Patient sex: M
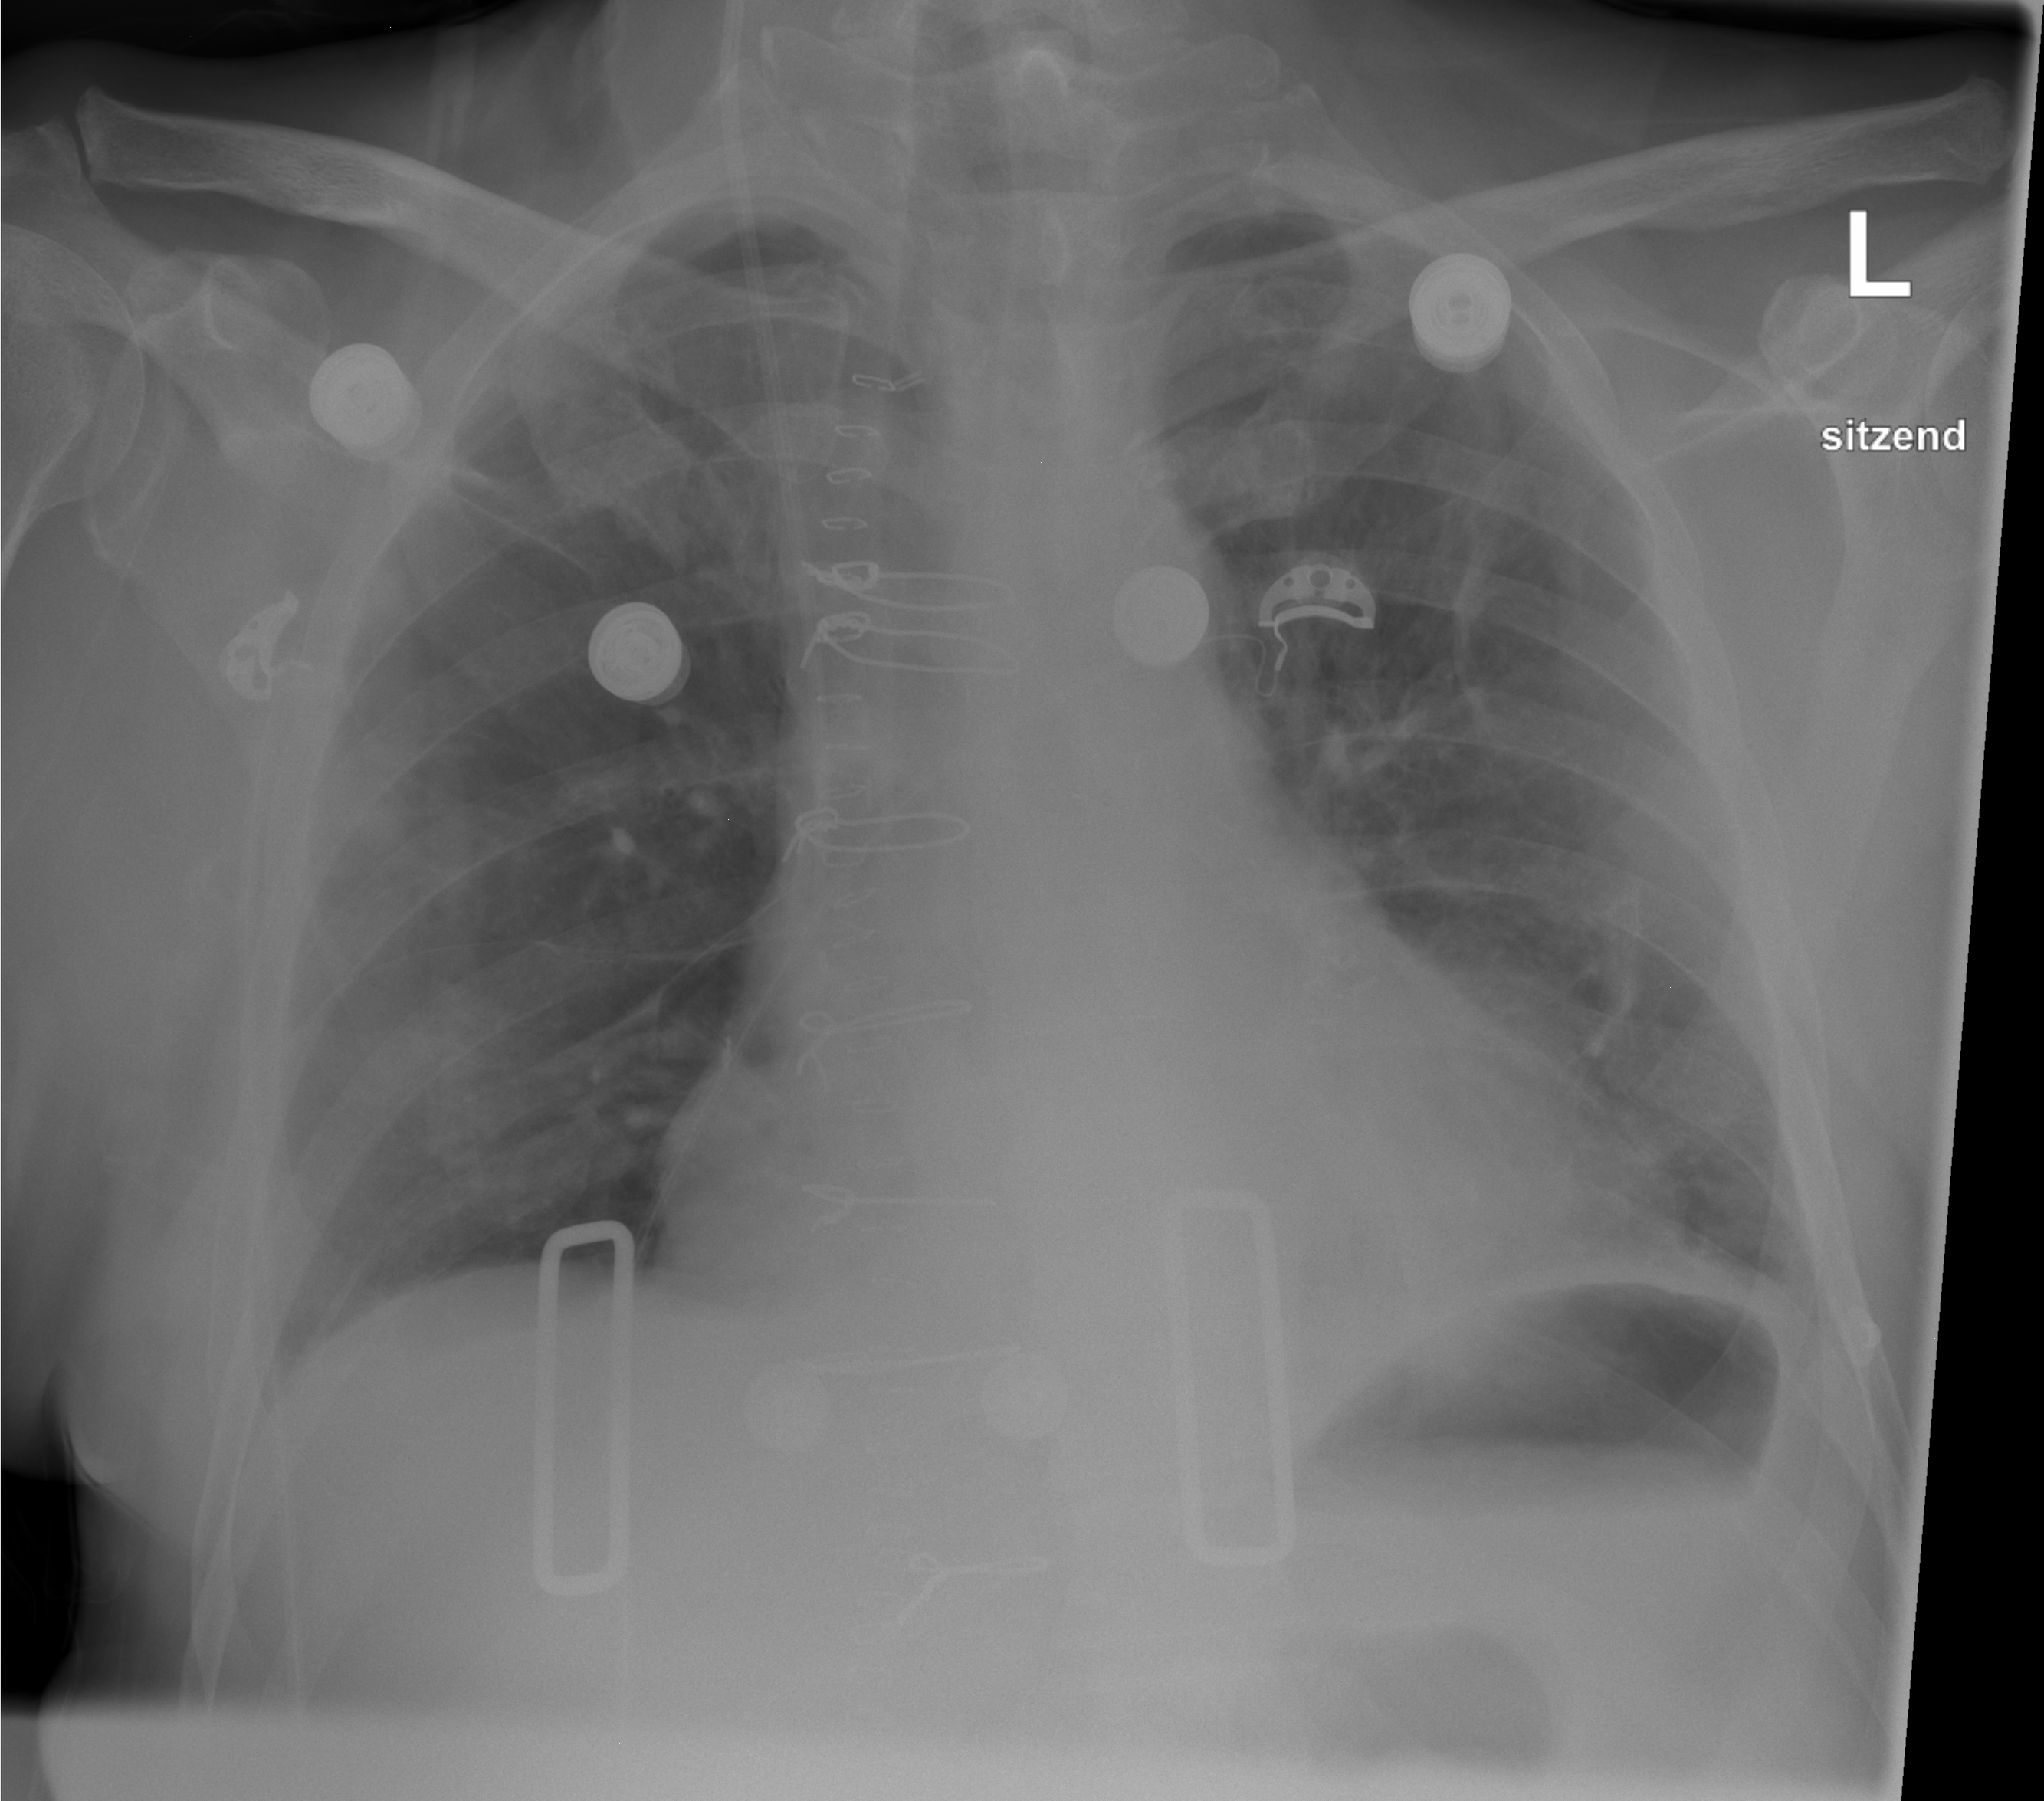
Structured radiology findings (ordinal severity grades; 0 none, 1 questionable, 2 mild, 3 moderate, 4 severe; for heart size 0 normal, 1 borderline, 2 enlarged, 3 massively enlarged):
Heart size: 2
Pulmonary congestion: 0
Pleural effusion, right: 0
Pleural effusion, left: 2
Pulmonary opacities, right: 0
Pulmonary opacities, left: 0
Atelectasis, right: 2
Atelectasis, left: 2